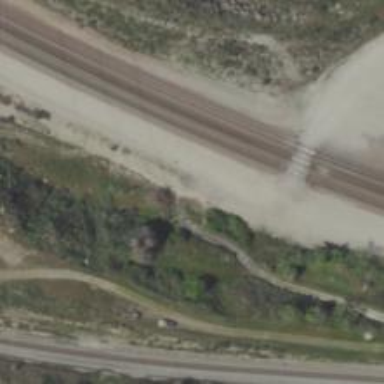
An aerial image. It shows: Railway track.